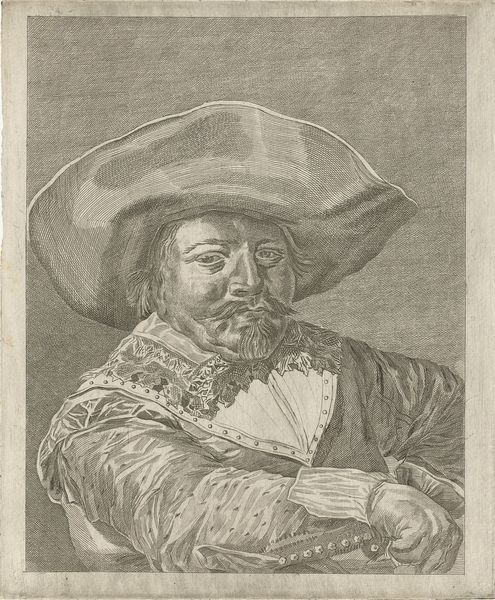
Titel: Portret van een man in 17e-eeuws kostuum
Künstler: Pieter de Mare
Standort: Amsterdam
Institution: Rijksmuseum
Schlagwörter: hand, held, himmel, kopf, mann, schatten, frankreich, grau, handschuh, hut, licht, mund, nase, profil, schwarz, stirn, weiss, zeichnung, bart, hemd, schnurrbart, augen, gesicht, kragen, rahmen, ärmel, herr, portrait, porträt, haare, mantel, pose, reich, adel, blatt, brustbild, frontal, kinn, wangen, graphik, rand, dick, brauen, knöpfe, schnauzer, krempe, druck, schraffur, radierung, stich, manschette, herrscher, heiter, gesciht, halbprofil, general, stulpen, feist, feldmarschall, #knöpfe